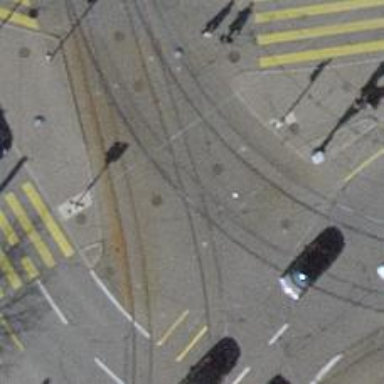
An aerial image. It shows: Railway crossing.